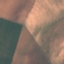
Land use / land cover: AnnualCrop